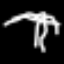
Label: palm tree